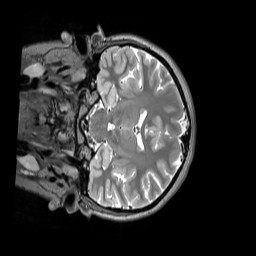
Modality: T2w
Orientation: coronal
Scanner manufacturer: siemens
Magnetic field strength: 3 T
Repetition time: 3.2 s
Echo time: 0.406 s